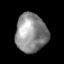
Tissue: lung
Cell type: Epithelial cells
Senescence score: 0.2276
Nuclear area (px): 1189
Mean DAPI intensity: 140.445